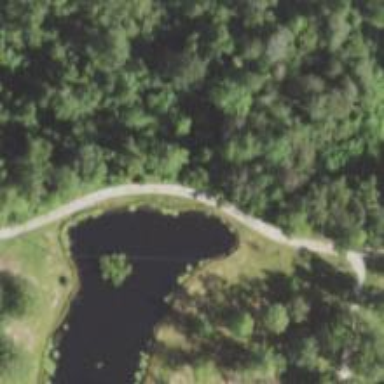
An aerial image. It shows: Culvert tunnel.